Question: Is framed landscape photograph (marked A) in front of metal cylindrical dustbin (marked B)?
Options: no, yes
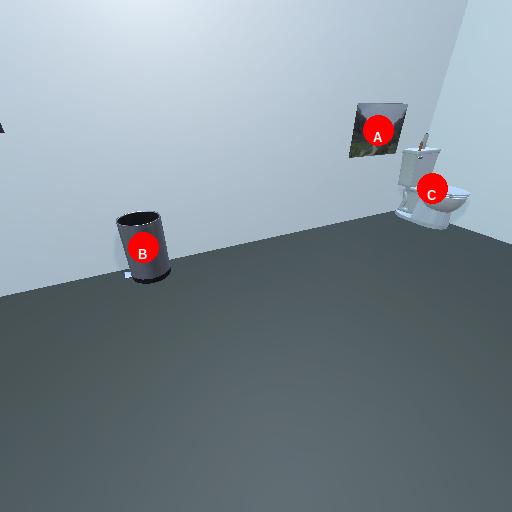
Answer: no